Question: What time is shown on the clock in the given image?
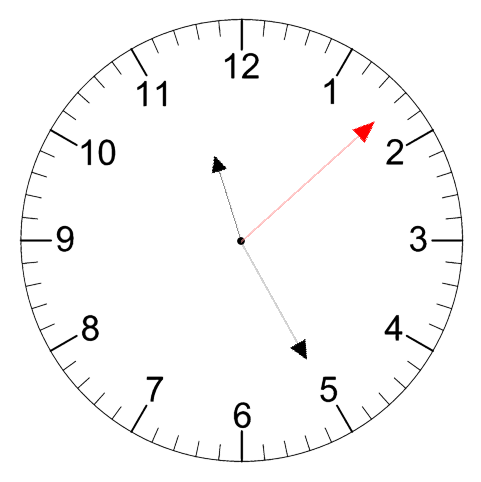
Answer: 11:25:08